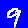
Digit: 9